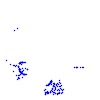
Particle: kaon